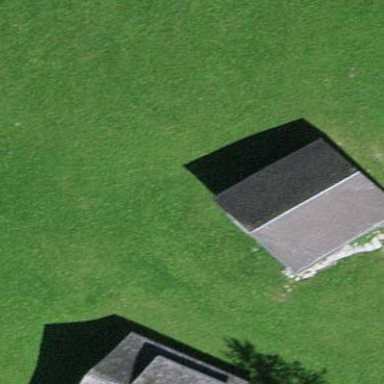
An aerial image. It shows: Farm auxiliary building.